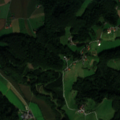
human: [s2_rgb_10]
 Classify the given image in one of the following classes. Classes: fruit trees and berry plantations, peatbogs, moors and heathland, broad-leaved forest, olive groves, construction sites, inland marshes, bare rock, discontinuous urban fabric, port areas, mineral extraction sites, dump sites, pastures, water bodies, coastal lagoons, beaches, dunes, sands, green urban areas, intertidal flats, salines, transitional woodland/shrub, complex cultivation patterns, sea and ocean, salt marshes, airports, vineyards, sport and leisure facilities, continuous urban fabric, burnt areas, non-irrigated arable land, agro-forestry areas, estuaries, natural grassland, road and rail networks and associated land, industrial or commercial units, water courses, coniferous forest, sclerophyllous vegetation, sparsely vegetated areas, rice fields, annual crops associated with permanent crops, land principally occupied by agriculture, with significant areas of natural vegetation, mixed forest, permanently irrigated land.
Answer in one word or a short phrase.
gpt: non-irrigated arable land, pastures, complex cultivation patterns, broad-leaved forest